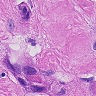
Metastatic tissue present: yes